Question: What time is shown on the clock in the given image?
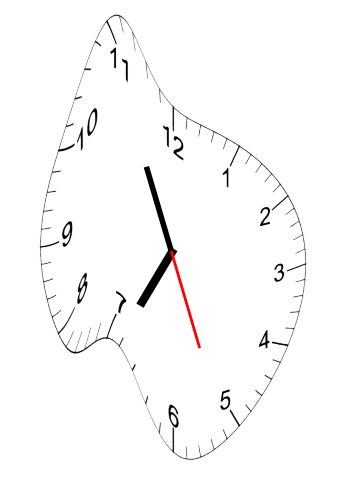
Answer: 06:55:26